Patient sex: M
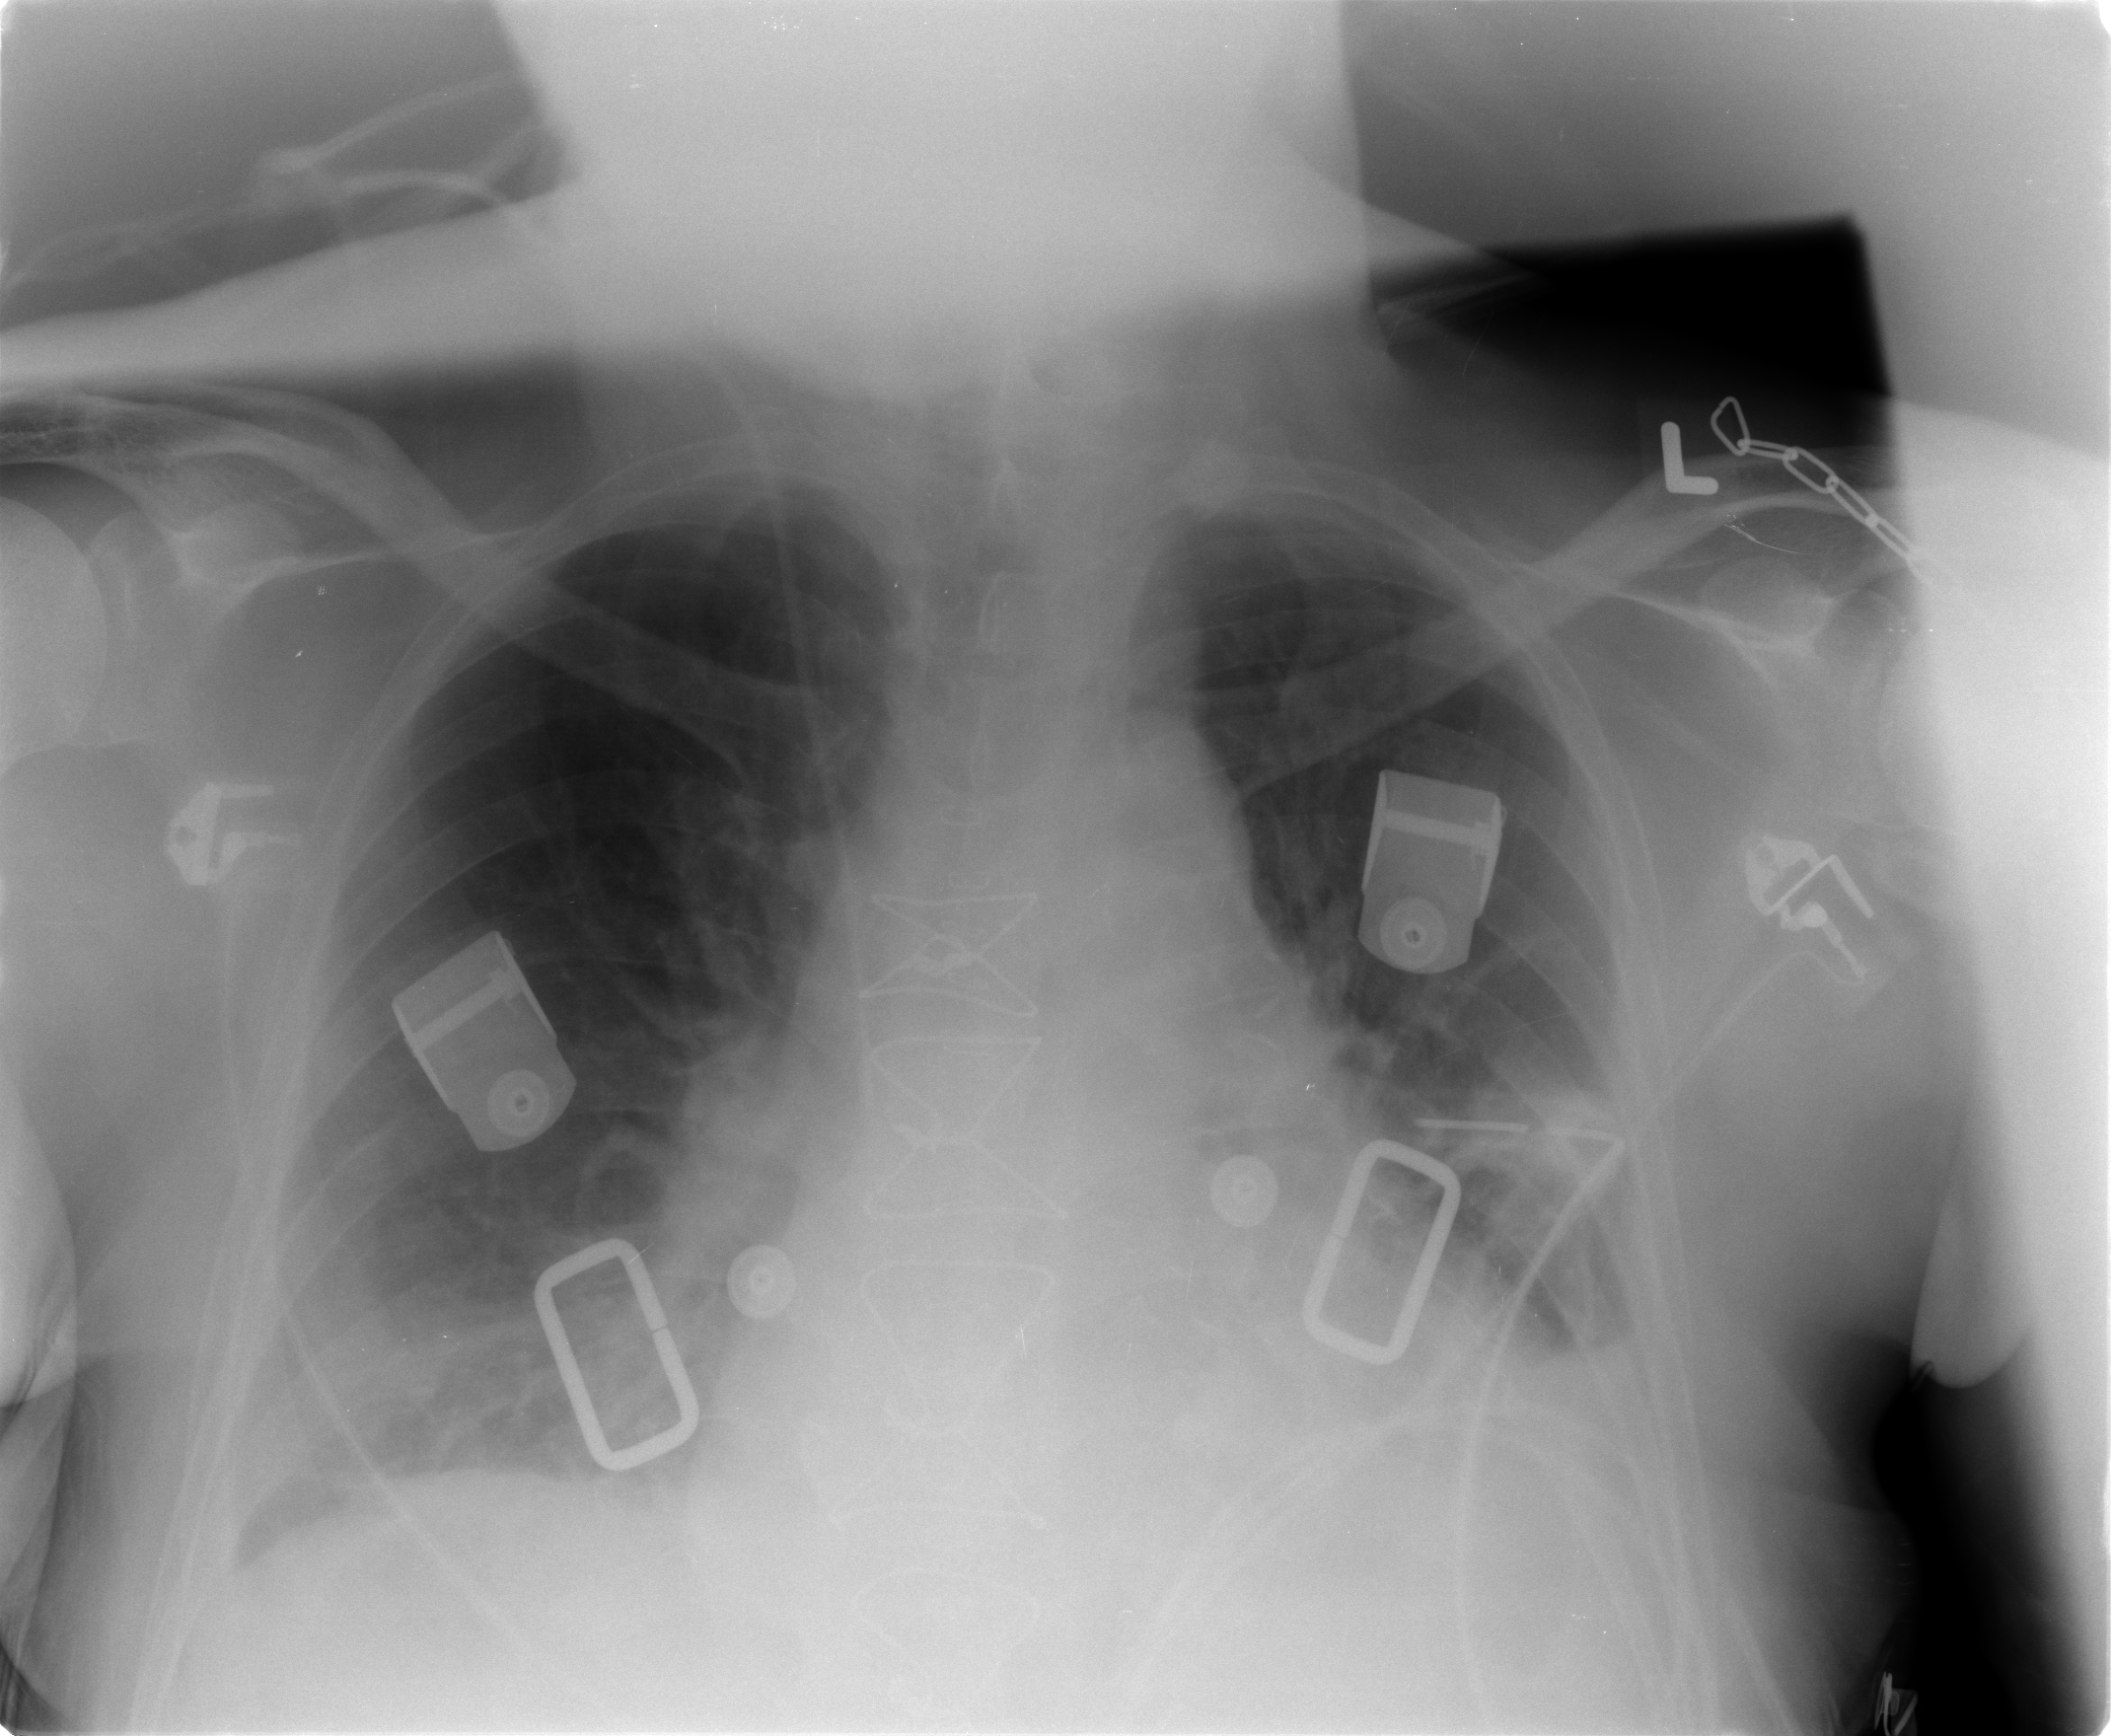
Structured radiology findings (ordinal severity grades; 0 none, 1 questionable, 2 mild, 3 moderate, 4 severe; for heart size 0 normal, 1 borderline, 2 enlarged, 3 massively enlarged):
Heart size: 2
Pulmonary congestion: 2
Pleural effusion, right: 2
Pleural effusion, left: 2
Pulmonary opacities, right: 2
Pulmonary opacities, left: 0
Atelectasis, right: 2
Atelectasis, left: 2